Question: i tried to covert the wifimanager and wifiinfo (android) and i don't understand why i had segmentation fault, i saw that wifimanager worked well, but when i try to call some methods of wifiinfo i get "segmentation fault". my code:
<URL>
<URL>
'''
unit wifi1;
interface
uses
System.SysUtils,
Androidapi.JNIBridge,
Androidapi.JNI.GraphicsContentViewText,
Androidapi.JNI.JavaTypes,
FMX.Helpers.Android;
//-------------------------------- wifi manager ---------------------------------------//
type
JWifiManager = interface;
JWifiInfo = interface;
JWifiManagerClass = interface(JObjectClass)
['{69F35EA7-3EB9-48AA-B7FC-4FFD0E7D712F}']
function _GetACTION_PICK_WIFI_NETWORK: JString;
function _GetEXTRA_WIFI_INFO: JString;
function _GetWIFI_STATE_CHANGED_ACTION: JString;
property ACTION_PICK_WIFI_NETWORK: JString read _GetACTION_PICK_WIFI_NETWORK;
property EXTRA_WIFI_INFO: JString read _GetEXTRA_WIFI_INFO;
property WIFI_STATE_CHANGED_ACTION: JString read _GetWIFI_STATE_CHANGED_ACTION;
end;
[JavaSignature('android.net.wifi.WifiManager')]
JWifiManager = interface(JObject)
['{DA7107B9-1FAD-4A9E-AA09-8D5B84614E60}']
function isWifiEnabled:Boolean;cdecl;
function setWifiEnabled(enabled:Boolean):Boolean; cdecl;
//function getConfiguredNetworks : JList;cdecl;
function getConnectionInfo :JWifiInfo; cdecl;
end;
TJWifiManager = class(TJavaGenericImport<JWifiManagerClass, JWifiManager>) end;
//-------------------------------- wifi info ---------------------------------------//
JWifiInfoClass = interface(JObjectClass)
['{2B1CE79F-DE4A-40D9-BB2E-7F9F118D8C08}']
function _GetLINK_SPEED_UNITS:JString;
property LINK_SPEED_UNITS: JString read _GetLINK_SPEED_UNITS;
end;
[JavaSignature('android.net.wifi.WifiInfo')]
JWifiInfo = interface(JObject)
['{4F09E865-DB04-4E64-8C81-AEFB36DABC45}']
function getBSSID:jString; cdecl;
function getHiddenSSID:Boolean; cdecl;
function getIpAddress:integer; cdecl;
function getLinkSpeed:integer; cdecl;
function getMacAddress:JString; cdecl;
function getNetworkId:integer; cdecl;
function getRssi:integer; cdecl;
function GetSSID:jString; cdecl;
end;
TJWifiInfo= class(TJavaGenericImport<JWifiInfoClass, JWifiInfo>)
end;
implementation
end.
//-----------------------------------------------------------------------
'''
and my test is :
'''
var obj:jobject;
wm:jwifimanager;
Winfo:jwifiinfo;
ip:integer;
mac:string;
jmac:JString;
begin
obj:=SharedActivity.getSystemService(TJActivity.JavaClass.WIFI_SERVICE);
wm:= Tjwifimanager.Wrap((obj as ILocalObject).GetObjectID);
Winfo:=TJWifiInfo.Create;
winfo:=wm.getconnectioninfo; <- segmentation fault
ip:=winfo.getIpAddress;
jmac:=winfo.getMacAddress;
mac:=JStringToString(jmac);
end;
'''
what can be wrong with this? (the methods of wifimanager works but not getconnectioninfo )
ORIGINAL JAVA POST: <URL>
LOGCAT when i call this function:
and this is the project in delphi: <URL>
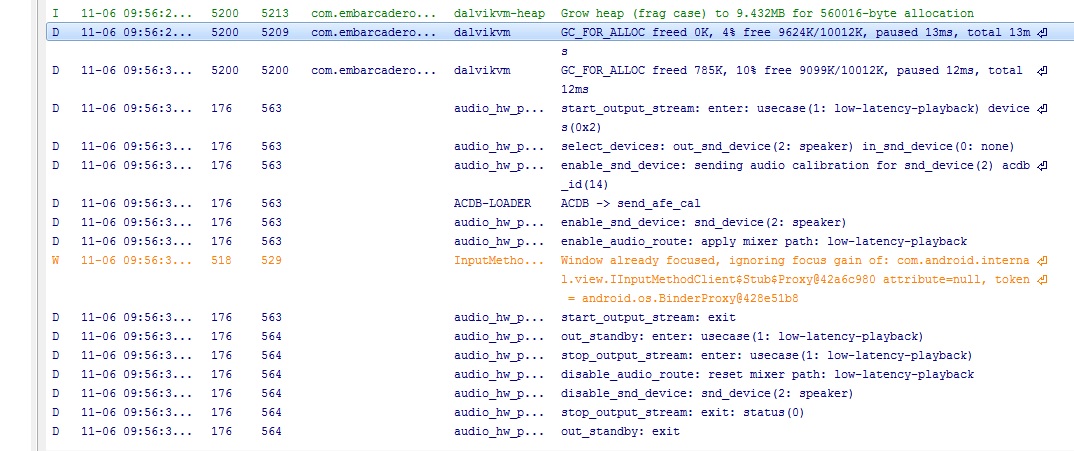
Answer: What is primarily wrong with it is that lack of checking for nil values, which consequently leads to your segmentation fault (at least I'm expecting this to be the case - wm being nil, for example).
You can try referring to the code snippet in <URL> as a general guide to working with the Android network classes. That should help for now, in lieu of a direct pointer to the error in your code. Try that code out and ensure you understand how it operates. It should then help you identify what is errant in your snippet.
One potential problem with the code is the attributes are using dot-separators, but the RTL Android class attributes, along with the aforementioned snippet, use / as a separator.
Judicious use of logcat (say from within the monitor app) would help identify if this was the case by seeing what the OS throws out as log messages for the period this app executes.
Oh, and one thing that should have been checked first - have you added the permission to your app? That will cause issues with, erm, accessing wifi state information, natch.